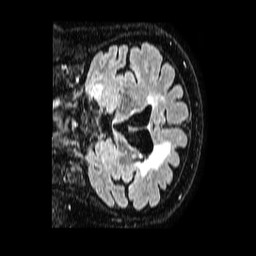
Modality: FLAIR
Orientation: coronal
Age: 56
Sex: female
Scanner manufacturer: philips
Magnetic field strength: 1.5 T
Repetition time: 4.8 s
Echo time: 0.3 s